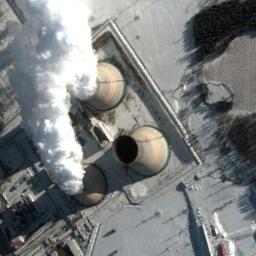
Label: thermal_power_station